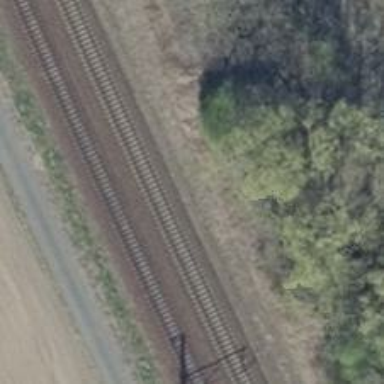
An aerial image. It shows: Abandoned railway.